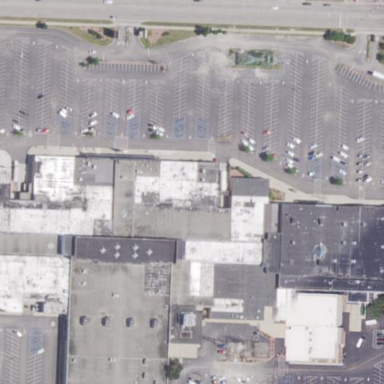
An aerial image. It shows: Mall building.